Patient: sex F, age 28
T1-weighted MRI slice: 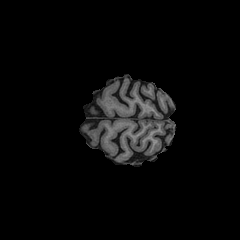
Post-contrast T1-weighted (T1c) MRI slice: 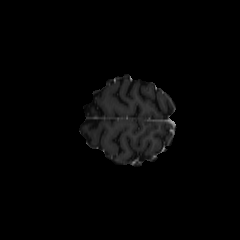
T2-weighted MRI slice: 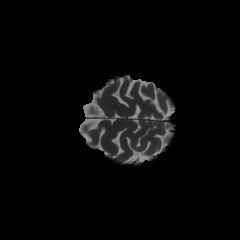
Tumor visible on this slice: no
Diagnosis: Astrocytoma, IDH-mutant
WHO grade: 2